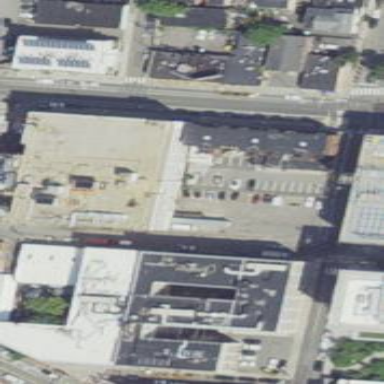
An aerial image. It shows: Commercial building.